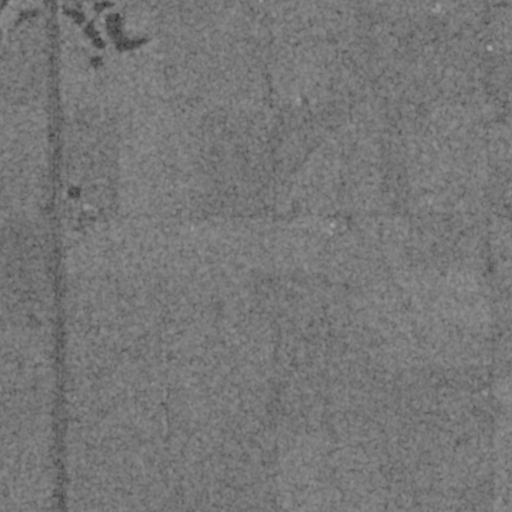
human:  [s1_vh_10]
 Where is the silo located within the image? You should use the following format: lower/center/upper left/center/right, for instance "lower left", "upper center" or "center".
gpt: The silo is located in the lower left of the image.
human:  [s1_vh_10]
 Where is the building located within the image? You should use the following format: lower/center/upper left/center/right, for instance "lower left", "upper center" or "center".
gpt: The building is located in the lower left of the image.
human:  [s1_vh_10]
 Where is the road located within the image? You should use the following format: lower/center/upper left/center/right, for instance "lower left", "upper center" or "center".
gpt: There is no road in the image.

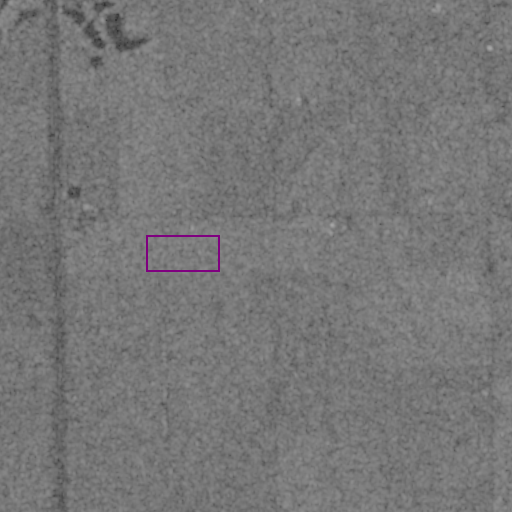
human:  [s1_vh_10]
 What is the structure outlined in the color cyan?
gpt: There is no cyan outline.
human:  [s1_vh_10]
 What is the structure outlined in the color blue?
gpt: There is no structure outlined in blue.